【题型】选择题　【知识点】平面几何　【难度】easy
如图, 下列条件不能判定 $\triangle ABC \sim \triangle ADE$ 的是( )

A. $\angle 1 = \angle 2$, $\angle B = \angle D$

B. $\angle 1 = \angle 2$, $\dfrac{AB}{AC} = \dfrac{AD}{AE}$

C. $\dfrac{AB}{AD} = \dfrac{AC}{AE} = \dfrac{BC}{DE}$

D. $\angle 1 = \angle 2$, $\dfrac{AB}{AD} = \dfrac{BC}{DE}$
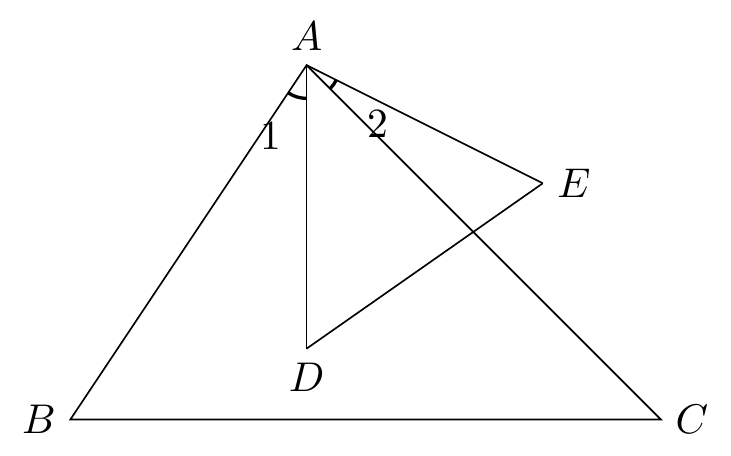
【解答】
解：A、由 $\angle 1 = \angle 2$ 可得 $\angle BAC = \angle DAE$, 再由 $\angle B = \angle D$, 可证明 $\triangle ABC \sim \triangle ADE$, 故 A 不符合题意

B、由 $\angle 1 = \angle 2$ 可得 $\angle BAC = \angle DAE$, 再由 $\dfrac{AB}{AC} = \dfrac{AD}{AE}$, 可证明 $\triangle ABC \sim \triangle ADE$, 故 B 不符合题意

C、由 $\dfrac{AB}{AD} = \dfrac{AC}{AE} = \dfrac{BC}{DE}$, 可证明 $\triangle ABC \sim \triangle ADE$, 故 C 不符合题意

D、由 $\angle 1 = \angle 2$ 可得 $\angle BAC = \angle DAE$, 再由 $\dfrac{AB}{AD} = \dfrac{BC}{DE}$, 不可证明 $\triangle ABC \sim \triangle ADE$, 故 D 符合题意

故选：D